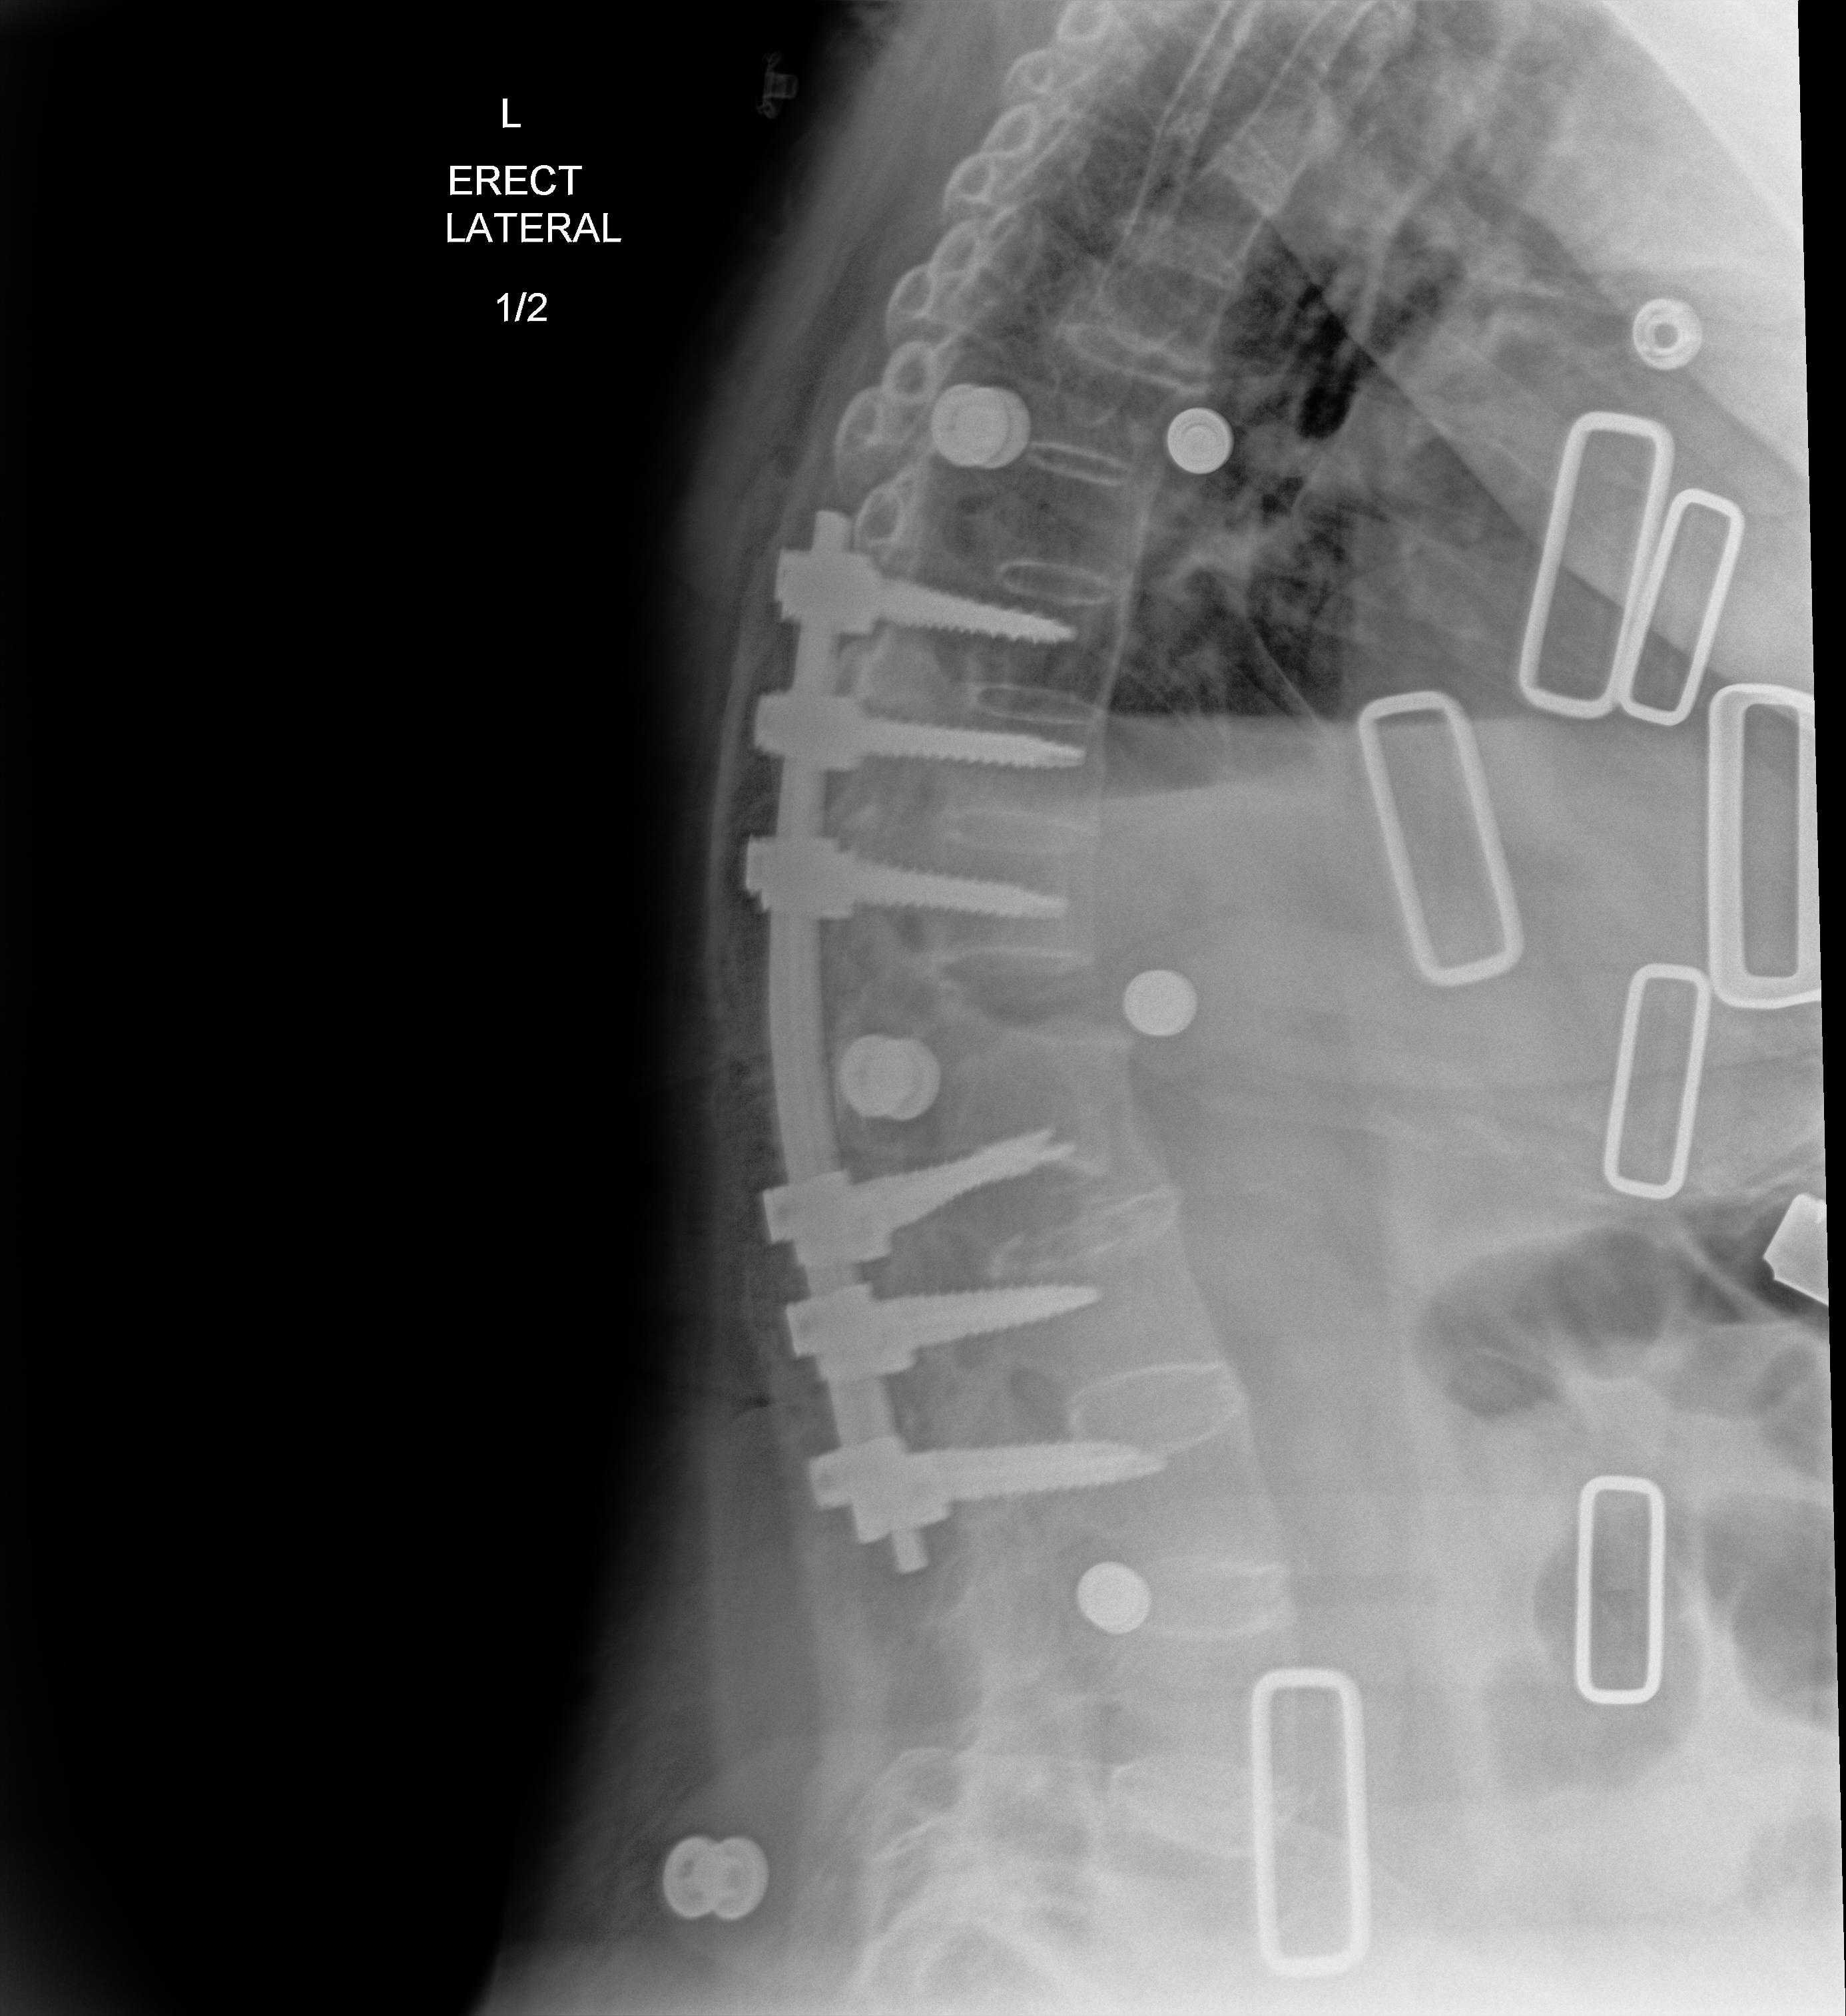
View: LATERAL
Implant manufacturer: orthofix firebird